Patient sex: M
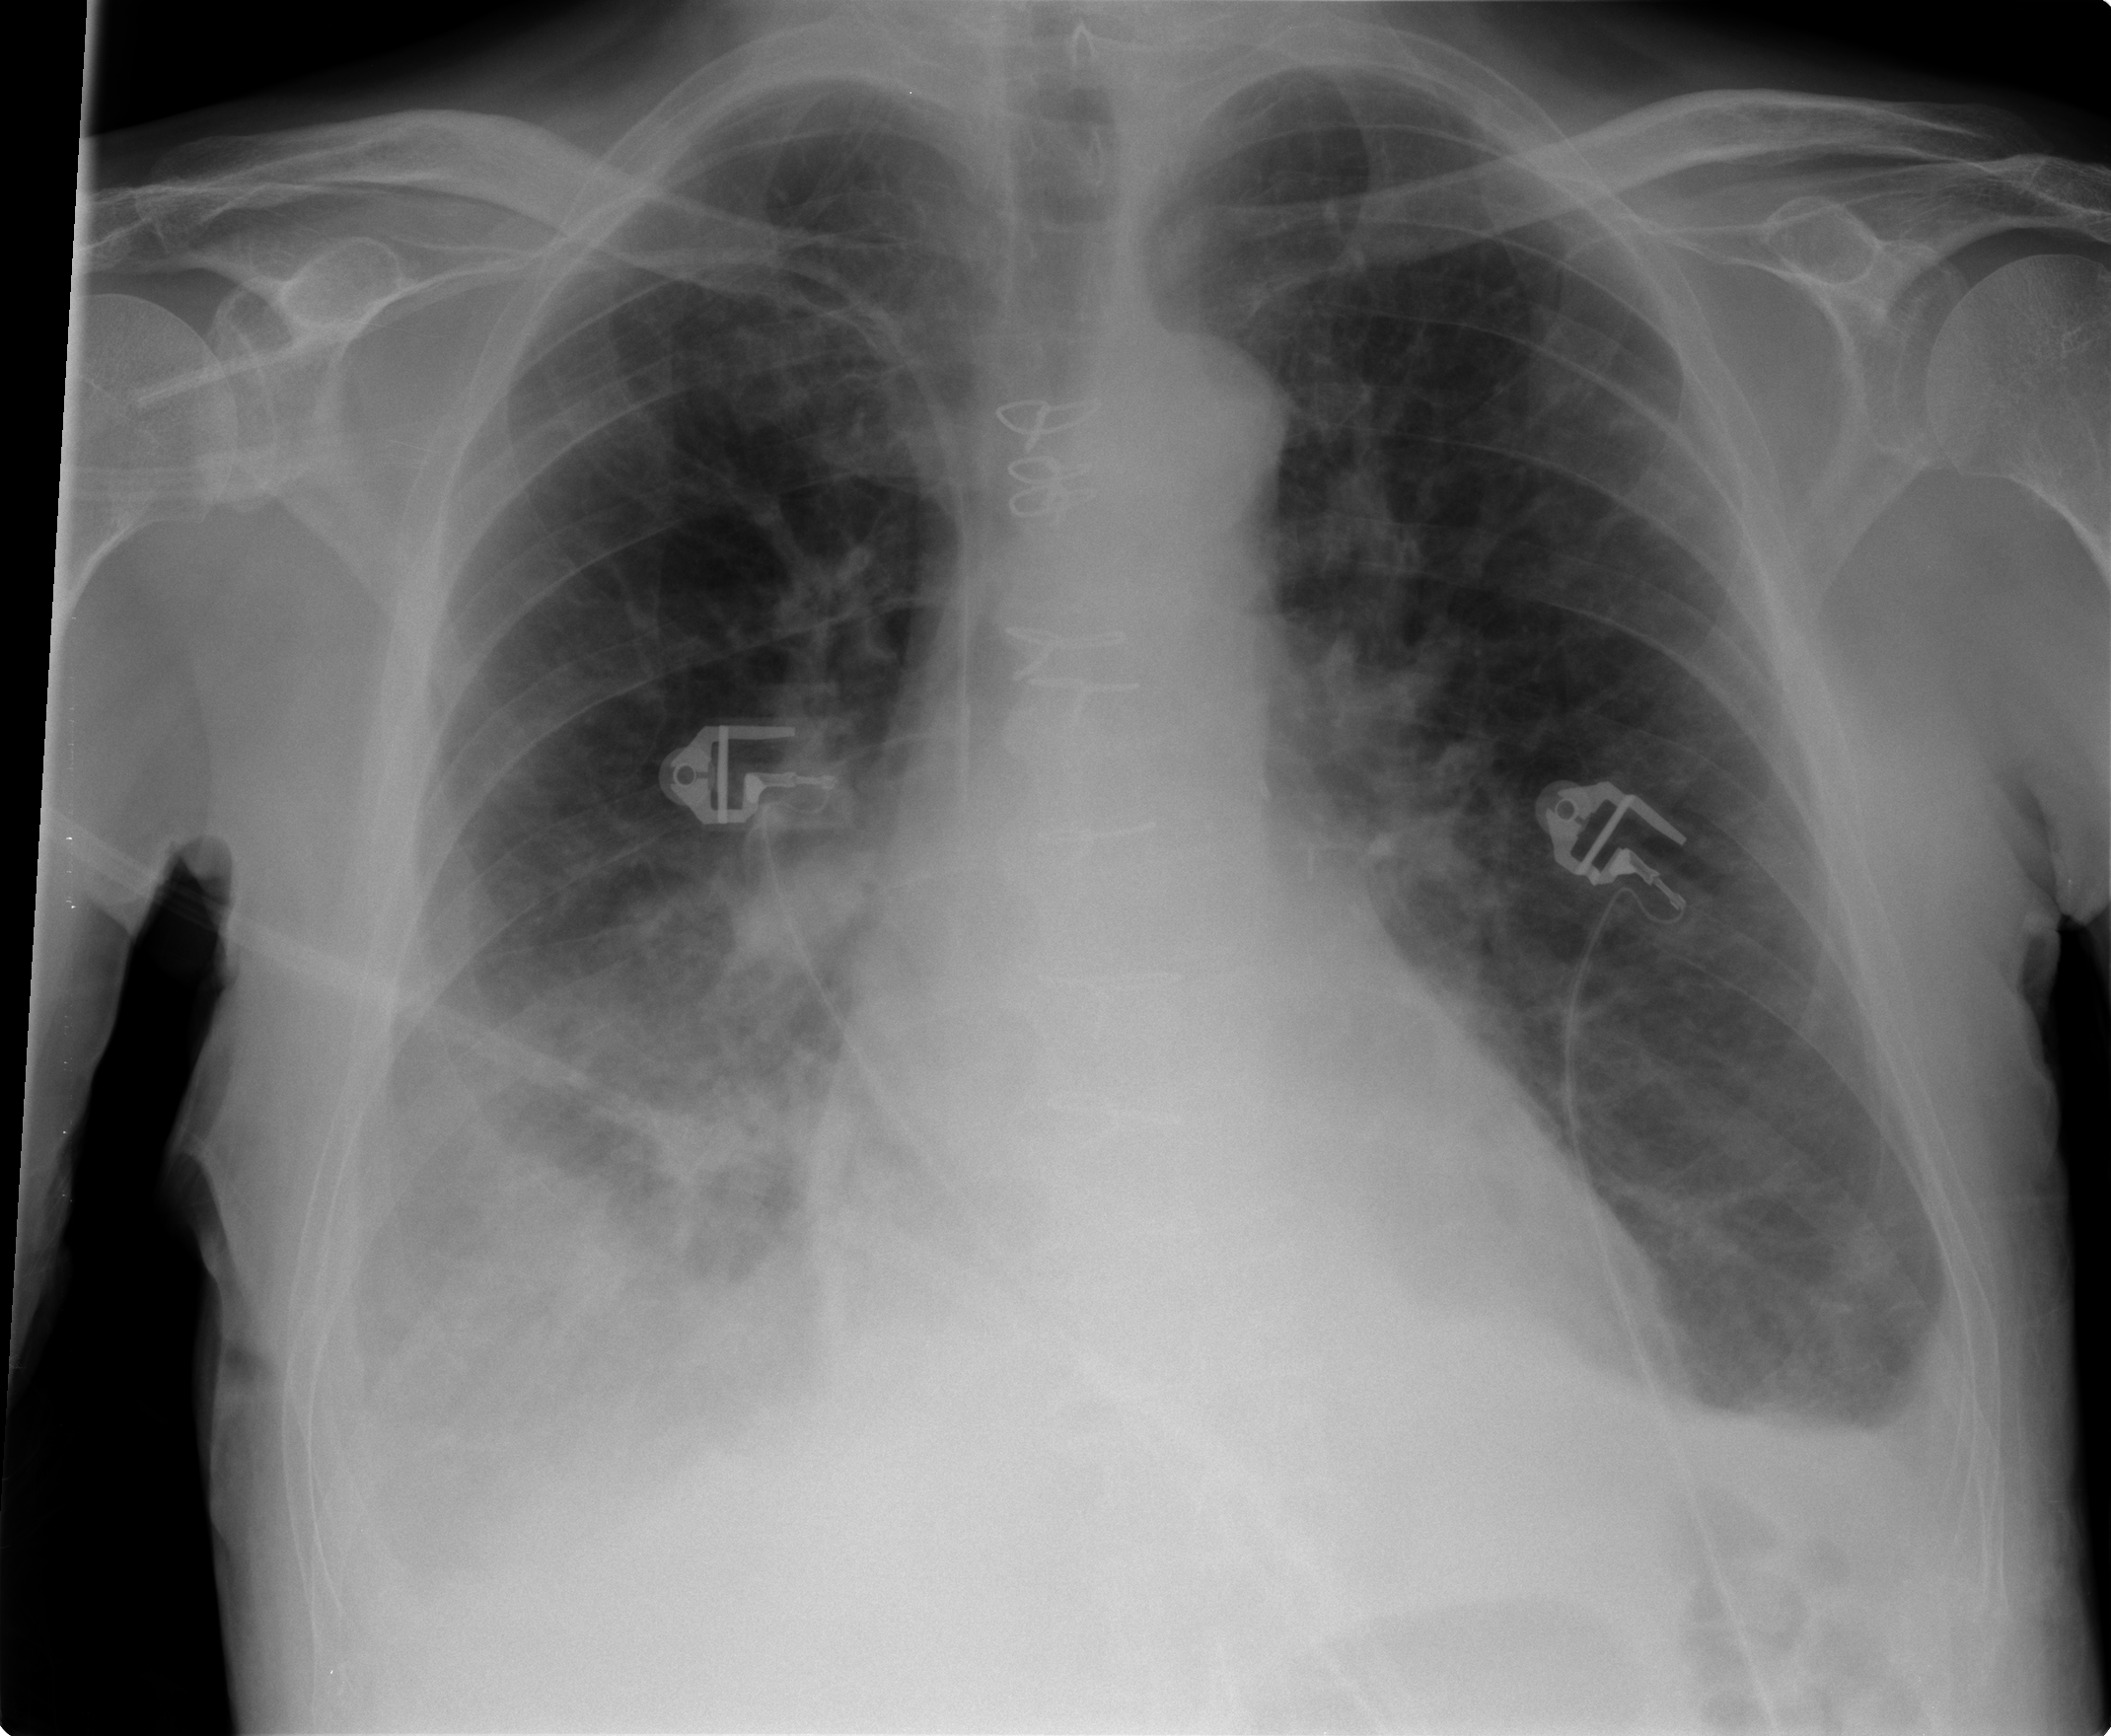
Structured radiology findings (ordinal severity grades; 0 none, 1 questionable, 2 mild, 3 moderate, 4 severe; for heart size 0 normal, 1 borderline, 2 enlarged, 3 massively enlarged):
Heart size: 0
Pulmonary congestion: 0
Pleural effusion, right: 2
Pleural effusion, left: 2
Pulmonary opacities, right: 2
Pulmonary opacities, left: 0
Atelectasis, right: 2
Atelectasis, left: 2